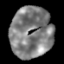
Tissue: lung
Cell type: Epithelial cells
Senescence score: 0.1284
Nuclear area (px): 2110
Mean DAPI intensity: 128.186